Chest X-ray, PA view. Patient: 42 years old, sex F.
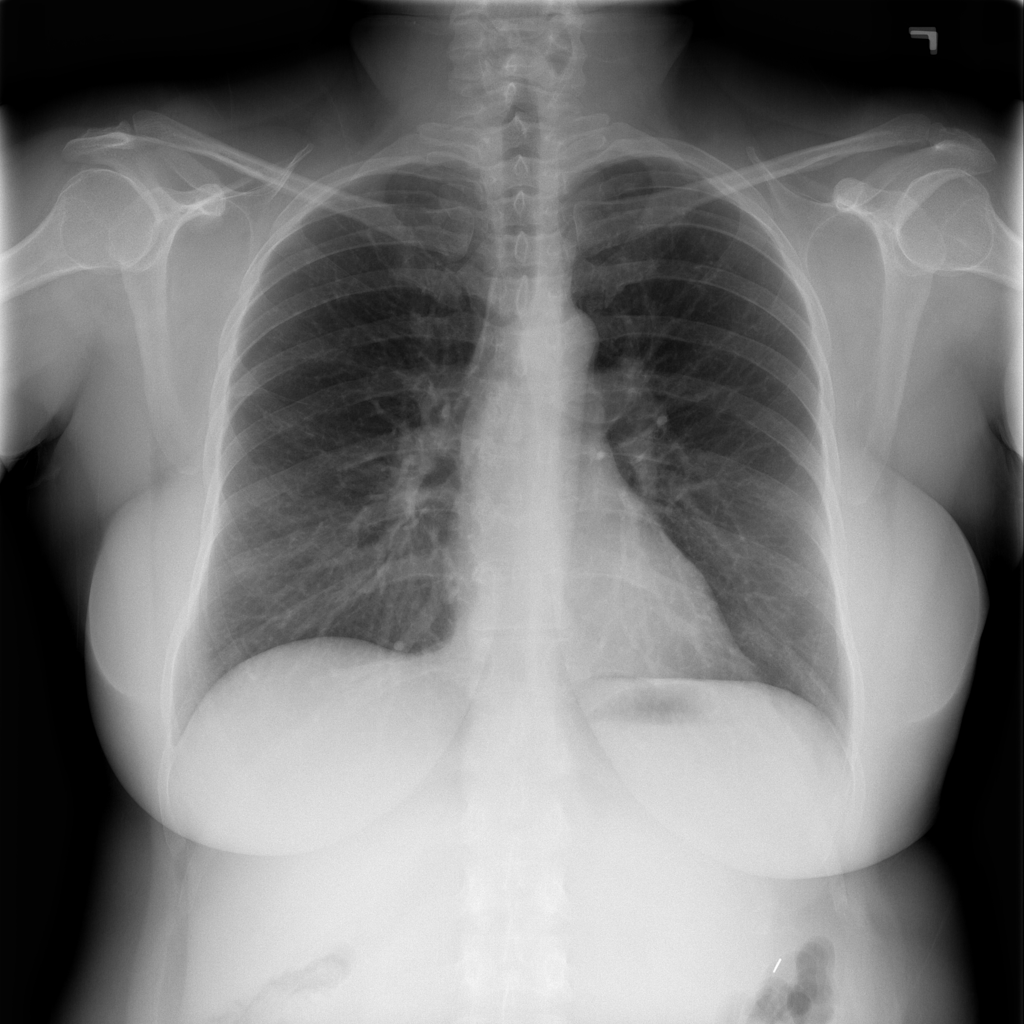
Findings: No Finding